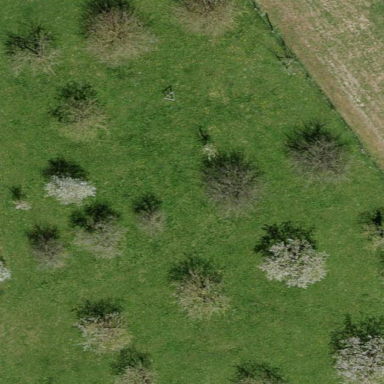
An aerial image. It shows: Orchard.